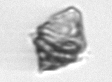
Label: Kryptoperidinium_triquetrum